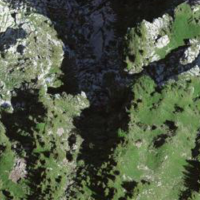
EUNIS habitat code: 43
Species observed at this site:
Rupicapra rupicapra
Pyrrhocorax graculus
Prunella collaris